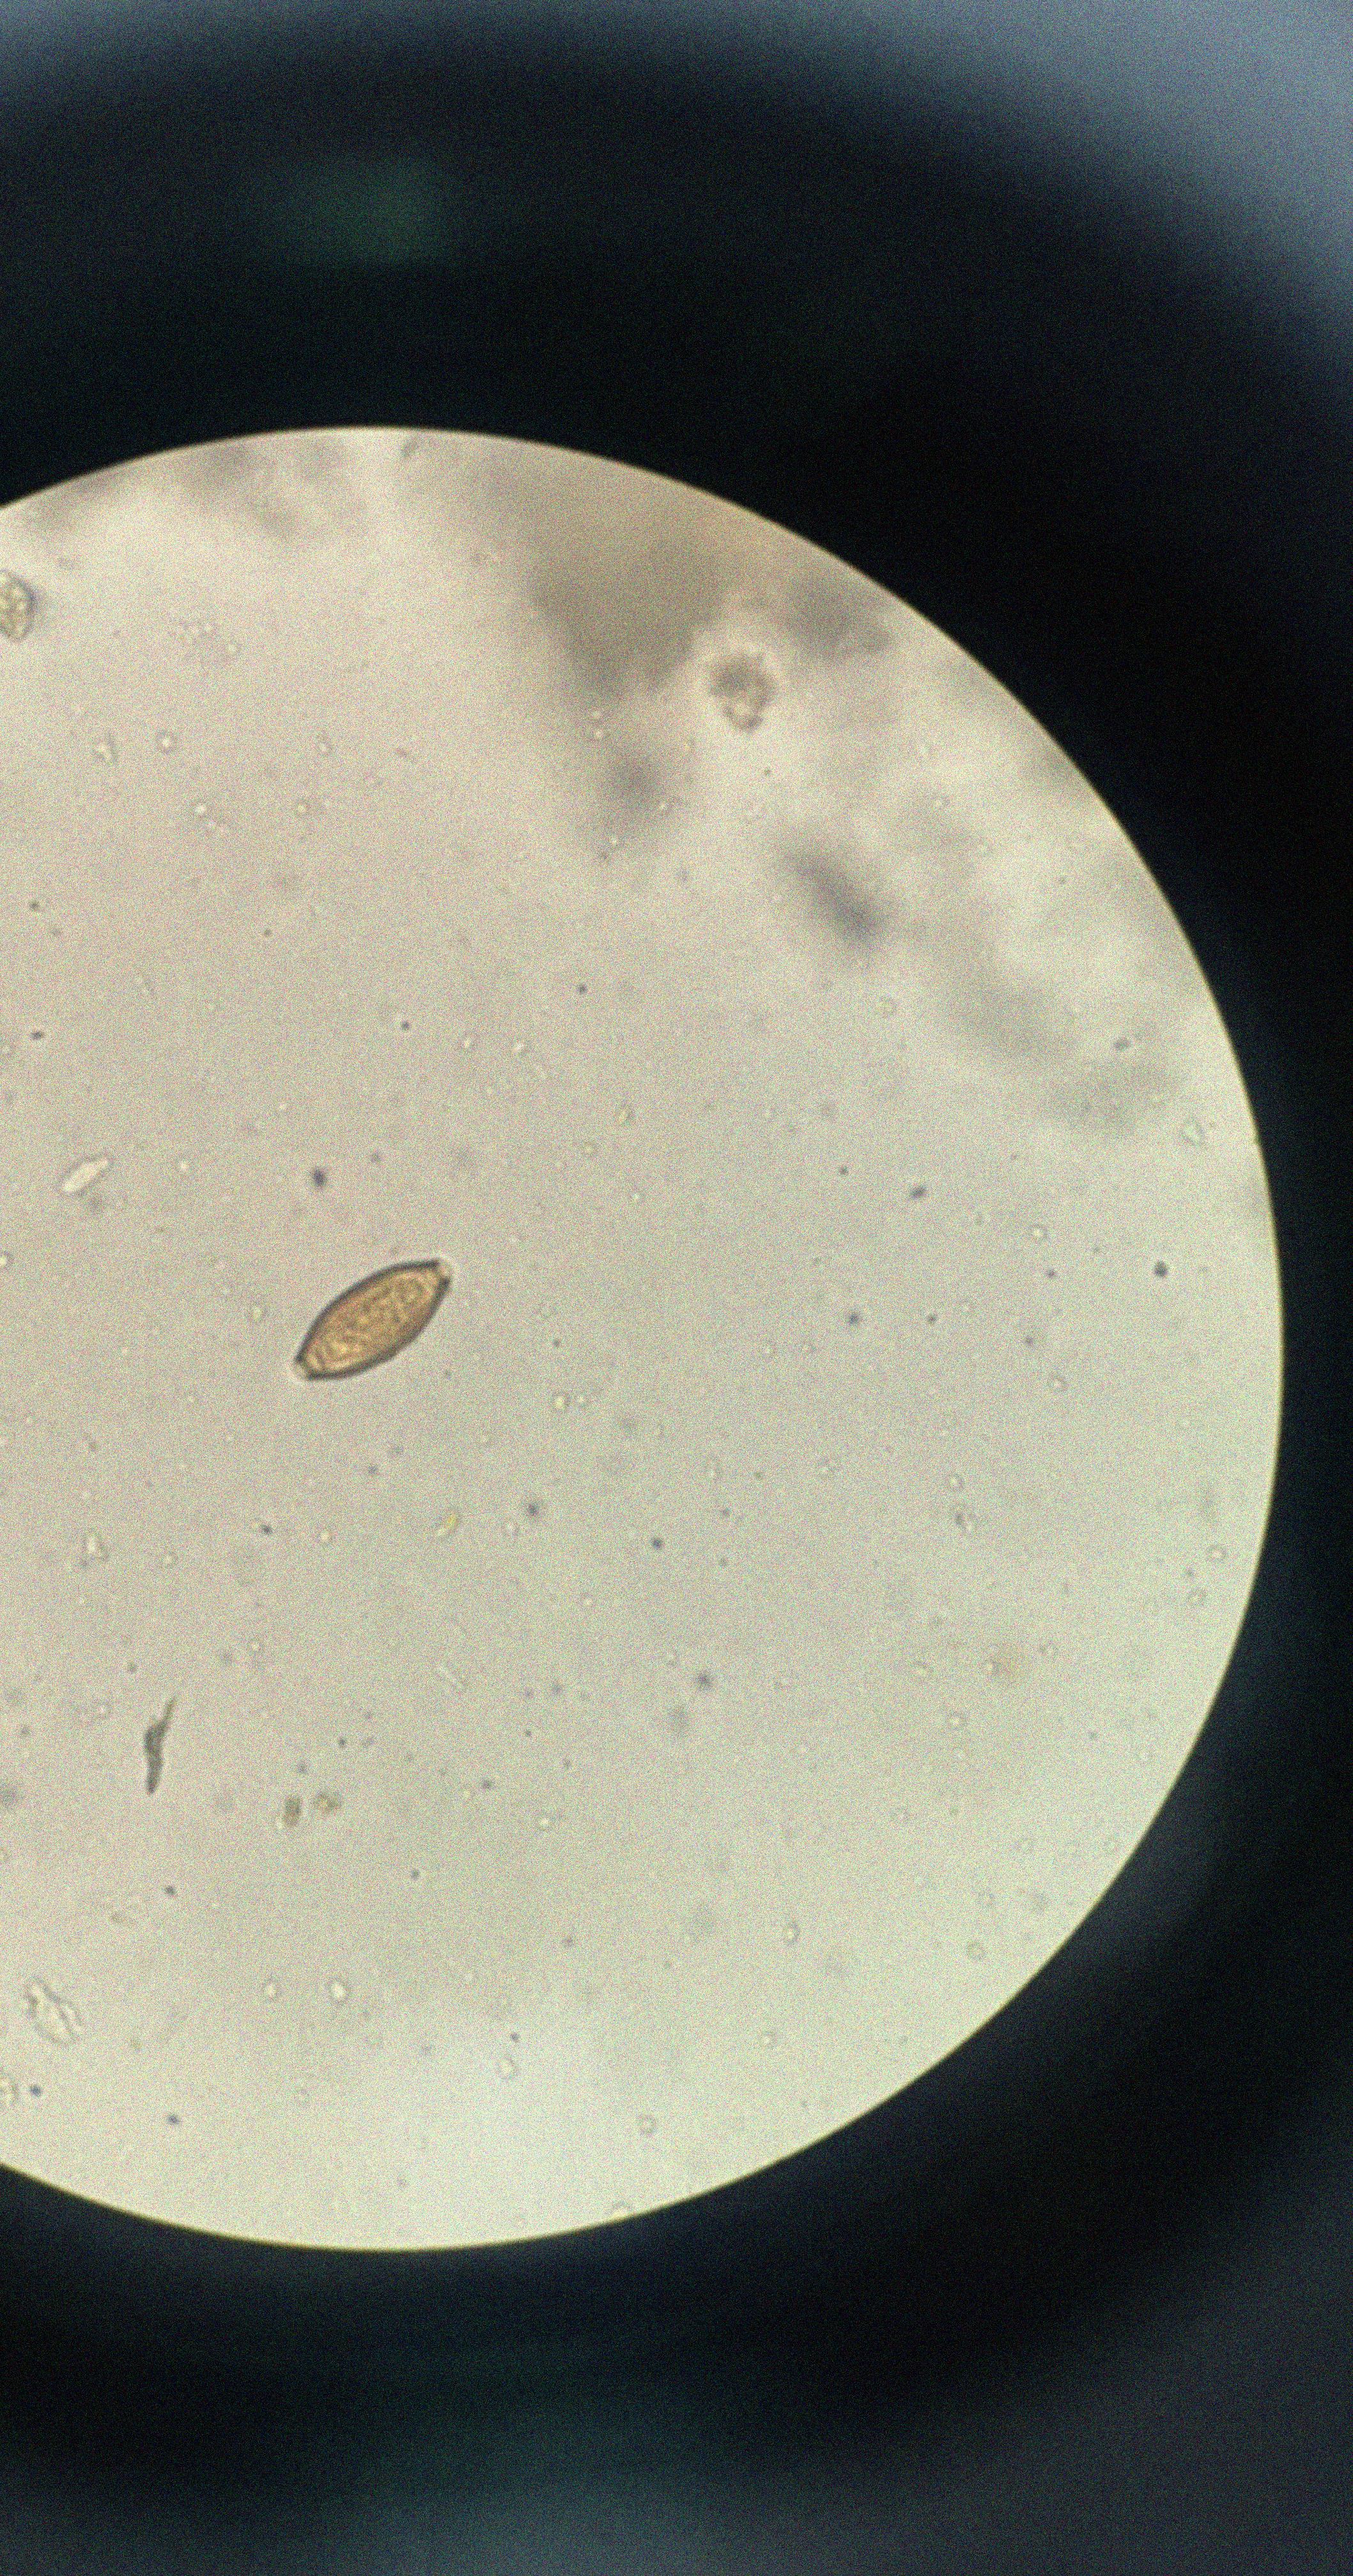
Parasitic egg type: Trichuris trichiura